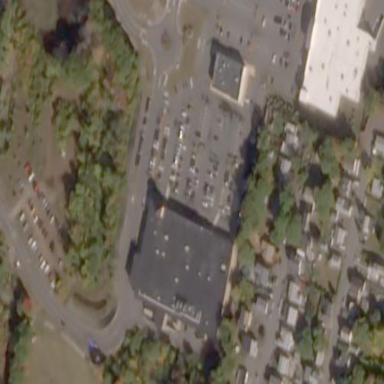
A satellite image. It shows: Building that houses supermarket.